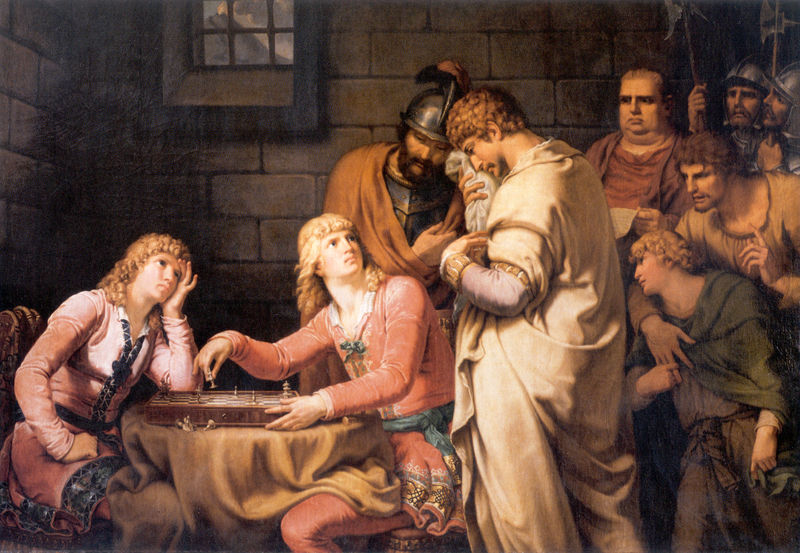
Titel: Conradin von Schwaben und Friedrich von Österreich vernehmen beim Schachspiel ihr Todesurteil
Künstler: Johann Heinrich Wilhelm Tischbein
Standort: Gotha
Institution: Schlossmuseum
Schlagwörter: berg, blau, dunkel, feder, gemälde, himmel, mann, schatten, umhang, frauen, gelb, grün, menschen, mädchen, sitzen, braun, fenster, frau, haar, kleid, kleider, licht, männer, raum, schwarz, stühle, tisch, weiss, zimmer, blick, dame, rot, tuch, beige, malerei, rock, blond, wand, barock, messer, samt, stein, steine, taube, trauer, portrait, porträt, schauen, tischdecke, tischtuch, wache, öl, gitter, figur, gewand, haare, mantel, sitzend, decke, gewänder, borte, locken, renaissance, rosa, farbig, ecke, spieler, beobachten, zuschauer, knaben, fels, mauer, figuren, matt, lanze, soldaten, dick, metall, junge, nachdenklich, geschlecht, bauer, pink, spiel, fugen, keller, lamm, schaf, denken, vulkan, weinen, waffen, soldat, denker, helm, schach, ritter, rüstung, römer, helme, jüngling, gefängnis, kerker, zelle, mauern, gitterfenster, schmerz, mittelalter, krieger, wächter, lanzen, hellebarden, verließ, wachen, gucken, söhne, nachdenklichkeit, bund, weinender, wärter, jünglinge, wetten, zwillinge, hauptmann, verrat, verurteilung, gewnd, verurteilter, verlies, shakespeare, rittwe, junge männer, brettspiel, schachfiguren, schachspiel, schachspieler, sodaten, pompeiji, +schach, carsten, richard iii